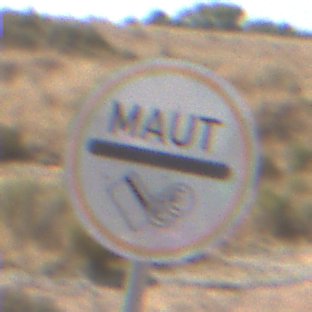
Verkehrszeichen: MautflichtigeStrecke
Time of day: Midday
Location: Outdoor (Nature)
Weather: PartlyCloudy
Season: NotSpecified
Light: Natural